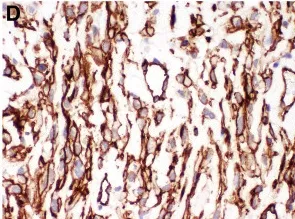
Histopathologic examination of formalin fixed paraffin embedded (FFPE) biopsied tissue from the presumed primary tumor site. CD34.
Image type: pathology (immunostaining)